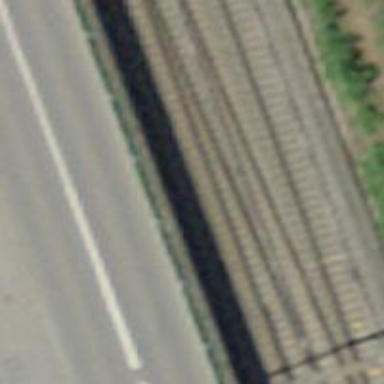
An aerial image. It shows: Railway siding with one electrified track and contact line.